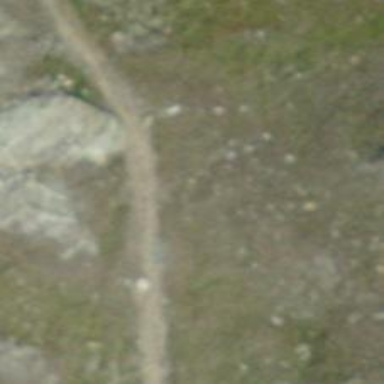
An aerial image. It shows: Path on the ground.